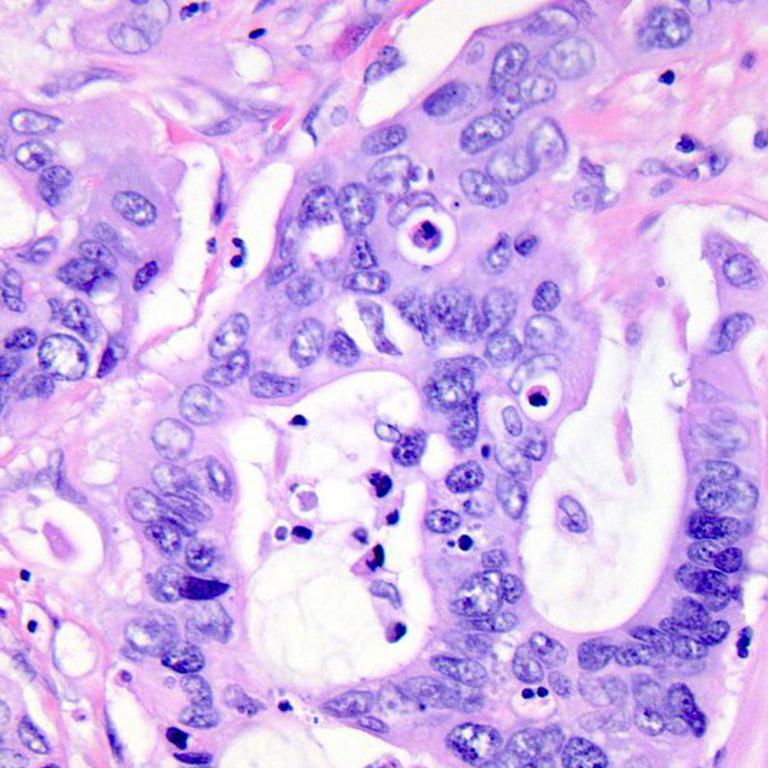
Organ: colon
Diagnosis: adenocarcinomas